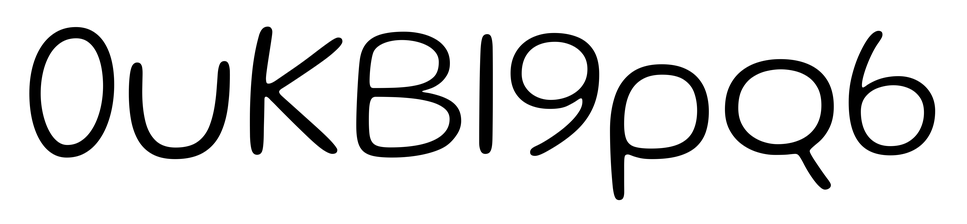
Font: Gluten_ExtraLight